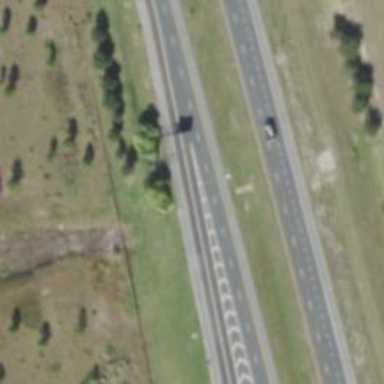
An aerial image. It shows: Asphalt motorway.